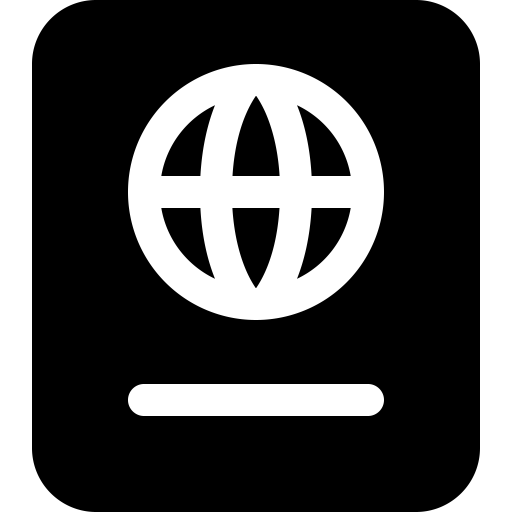
Tags: icon, FontAwesome, fa-icon, solid, passport